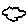
Label: cloud